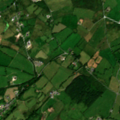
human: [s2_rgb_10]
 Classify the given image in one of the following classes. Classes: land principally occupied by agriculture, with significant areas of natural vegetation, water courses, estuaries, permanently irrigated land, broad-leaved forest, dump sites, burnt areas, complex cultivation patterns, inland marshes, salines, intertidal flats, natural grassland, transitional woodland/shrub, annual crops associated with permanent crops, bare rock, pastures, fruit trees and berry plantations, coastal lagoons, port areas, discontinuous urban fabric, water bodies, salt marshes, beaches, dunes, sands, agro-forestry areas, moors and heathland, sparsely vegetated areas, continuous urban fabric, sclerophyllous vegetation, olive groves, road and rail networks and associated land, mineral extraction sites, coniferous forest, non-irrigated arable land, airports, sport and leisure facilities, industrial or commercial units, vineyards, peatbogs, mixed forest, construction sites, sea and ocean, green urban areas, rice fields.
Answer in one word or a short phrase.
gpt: pastures, land principally occupied by agriculture, with significant areas of natural vegetation